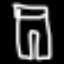
Label: pants